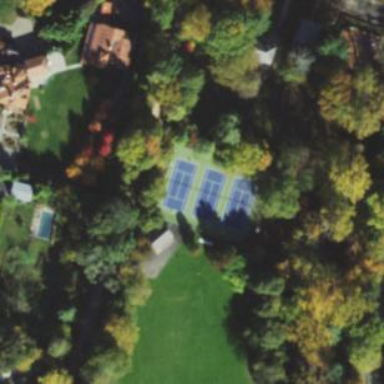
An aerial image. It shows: Tennis court in leisure pitch.